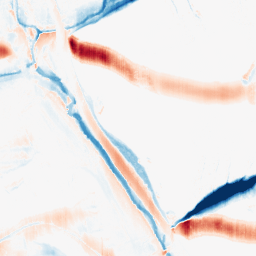
Category: morphological
Decomposition family: morphological_ellipse
Decomposition parameters: operation: average
width: 30
height: 5
Upsampling method: sinc_blackman
Upsampling parameters: scale: 2
kernel_size: 8
Upsampling scale: 2